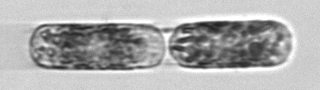
Label: Hemiaulus